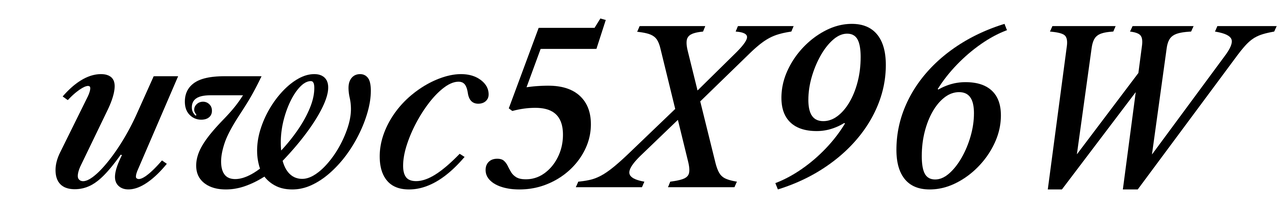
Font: LibreCaslonText-Italic_Medium_Italic